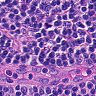
Metastatic tissue present: no